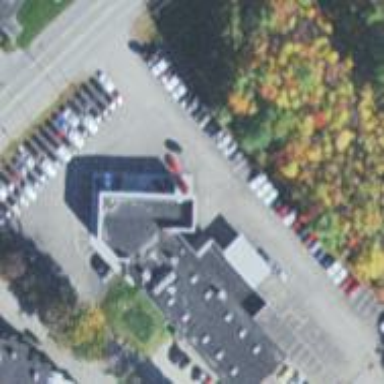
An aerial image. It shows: Commercial building with car shop.